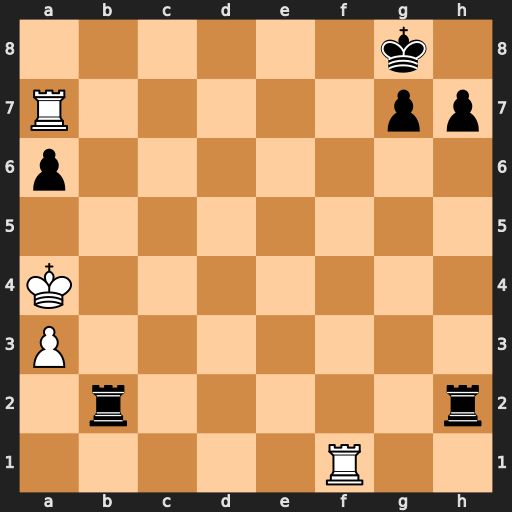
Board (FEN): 6k1/R5pp/p7/8/K7/P7/1r5r/5R2
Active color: w
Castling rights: -
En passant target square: -
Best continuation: Ra8+ Rb8 Rxb8#